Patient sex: M
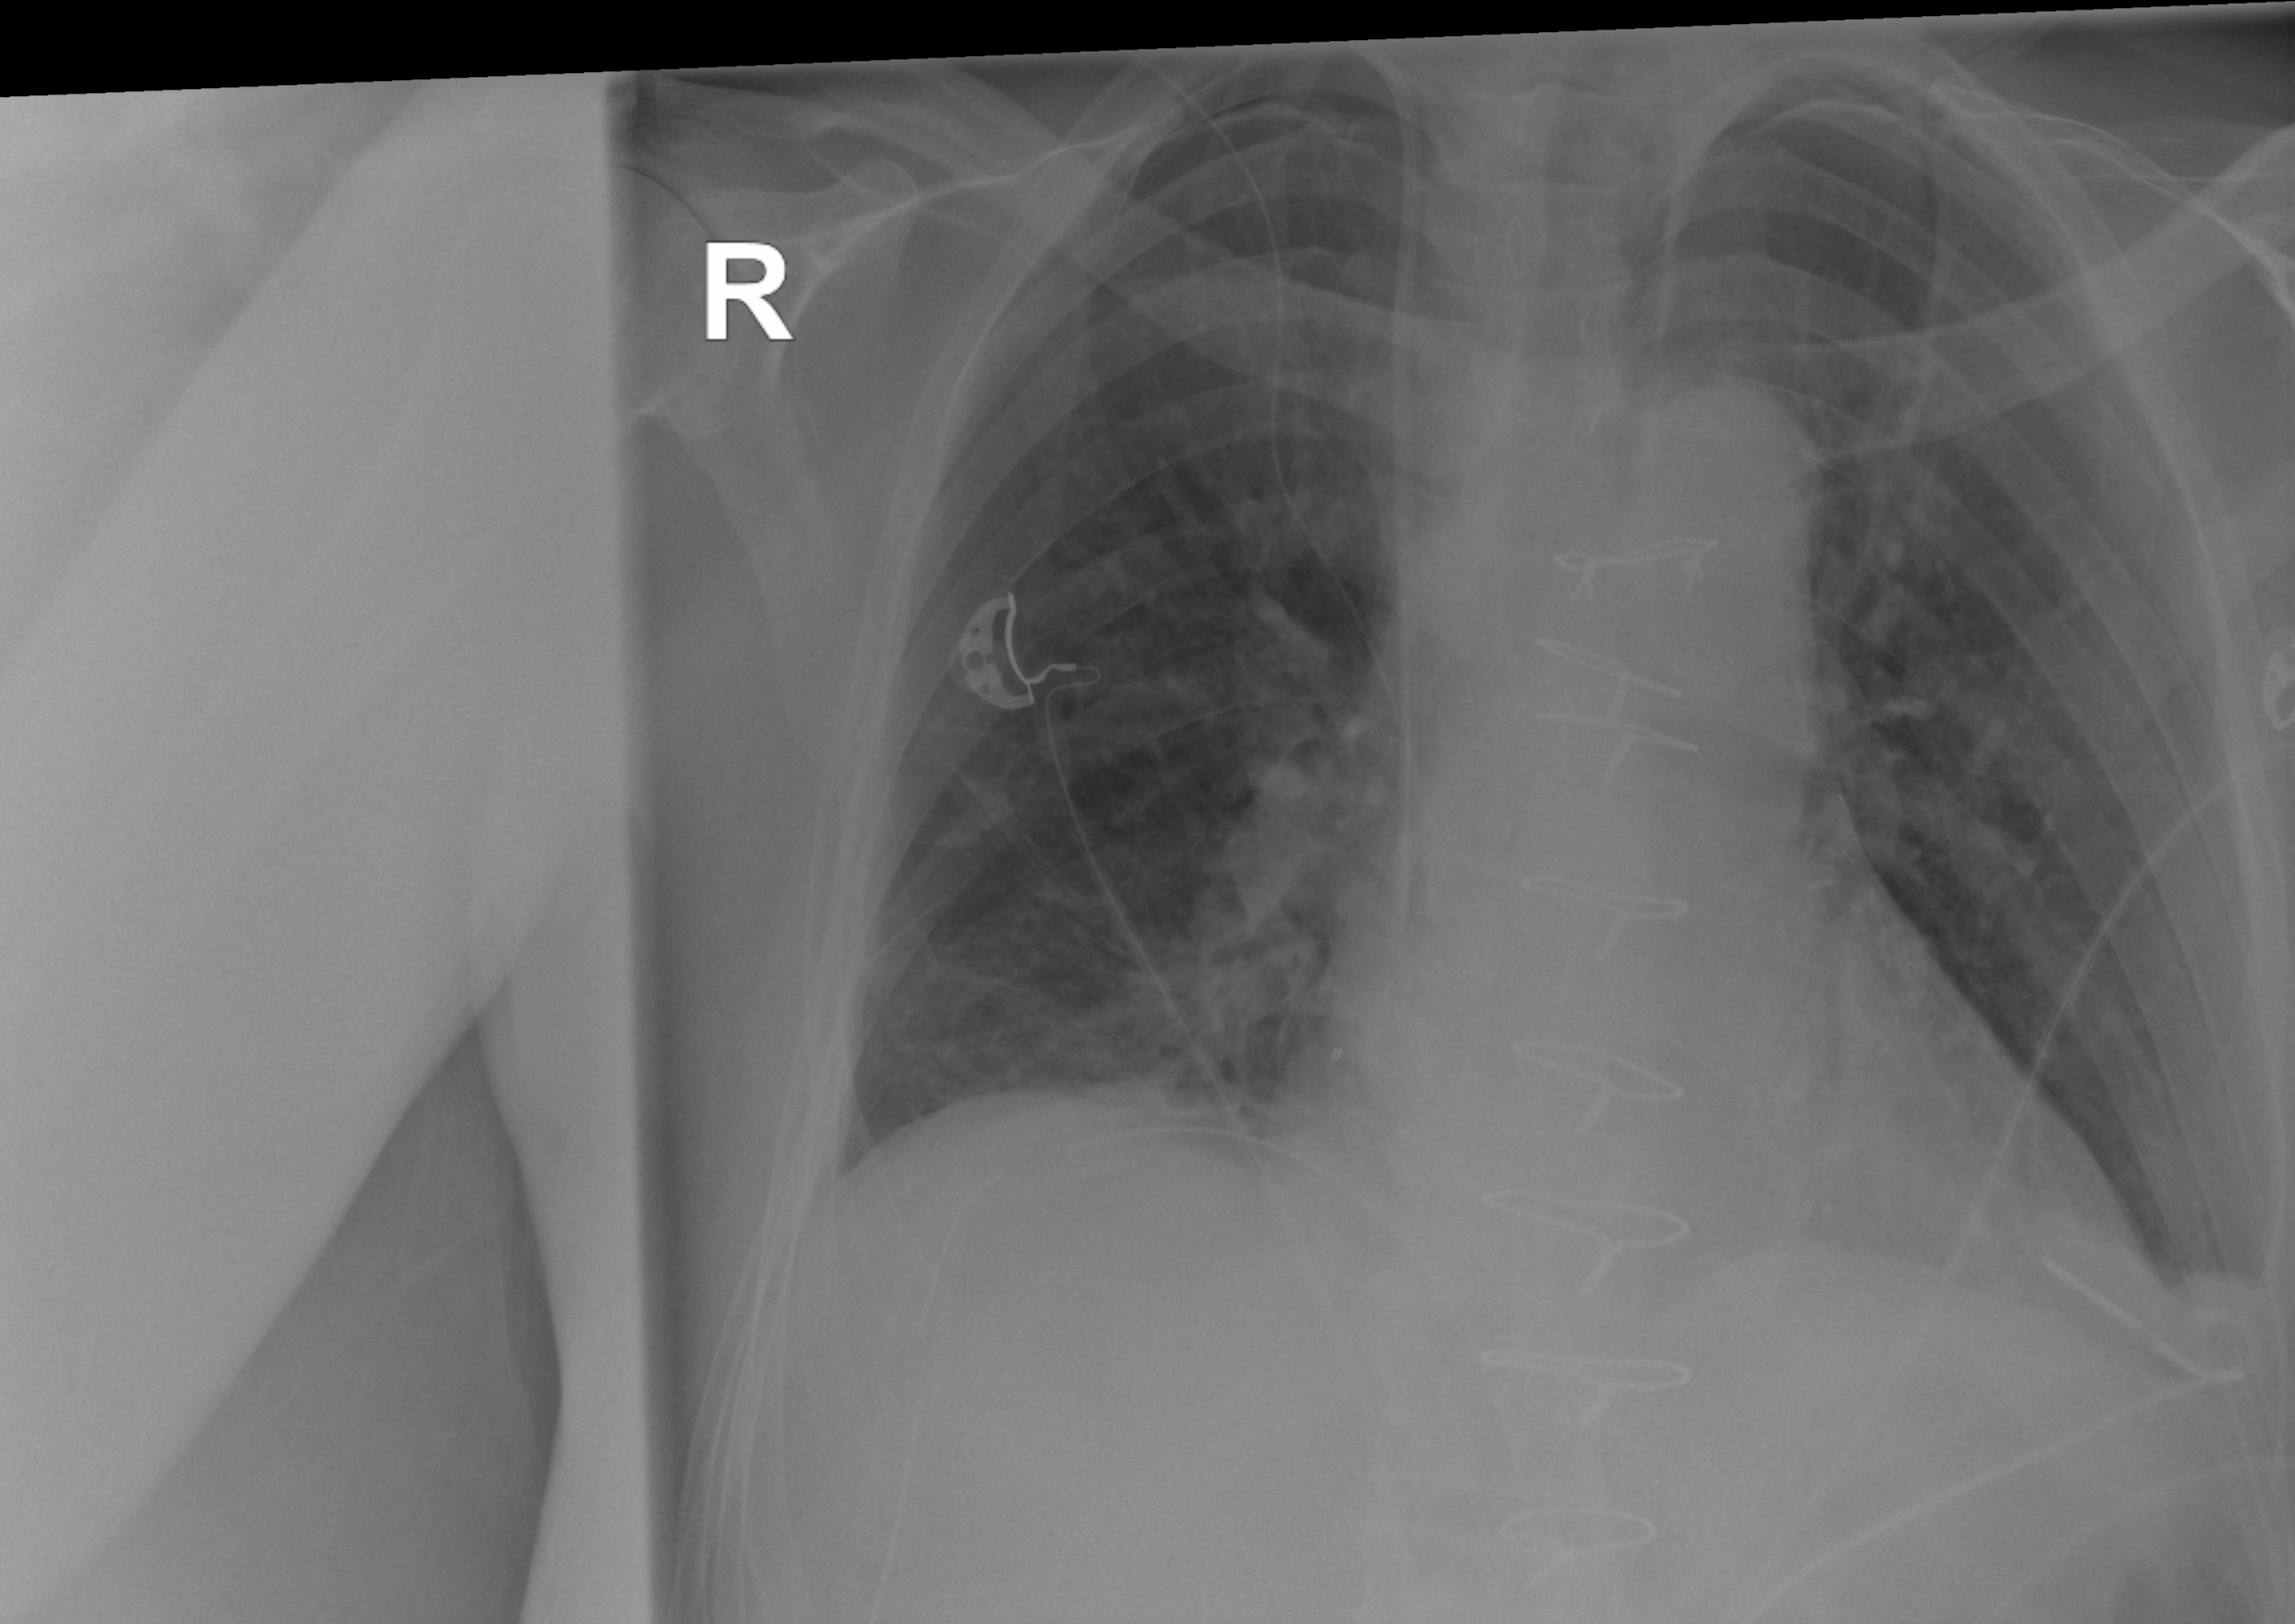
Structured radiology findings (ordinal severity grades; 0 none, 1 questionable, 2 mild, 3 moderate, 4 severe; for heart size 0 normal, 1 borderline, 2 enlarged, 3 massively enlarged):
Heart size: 0
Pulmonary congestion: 0
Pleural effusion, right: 0
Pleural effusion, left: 0
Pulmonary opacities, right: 0
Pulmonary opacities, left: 0
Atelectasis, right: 2
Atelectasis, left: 0